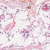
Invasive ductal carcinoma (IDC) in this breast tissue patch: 0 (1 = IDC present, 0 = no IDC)